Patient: sex F, age 54
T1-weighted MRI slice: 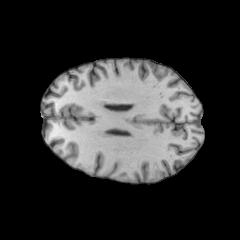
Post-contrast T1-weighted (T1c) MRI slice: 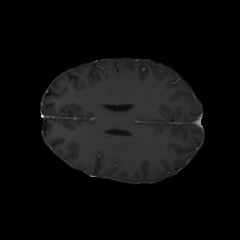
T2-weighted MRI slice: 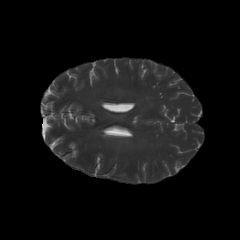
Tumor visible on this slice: no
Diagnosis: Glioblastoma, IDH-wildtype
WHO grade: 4